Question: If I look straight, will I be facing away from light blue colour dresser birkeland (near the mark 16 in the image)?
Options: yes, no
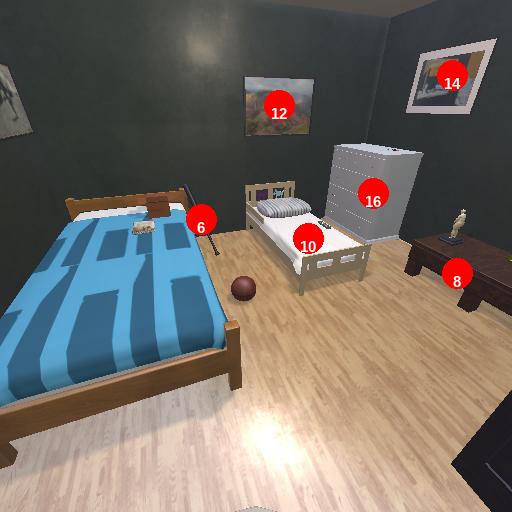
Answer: yes